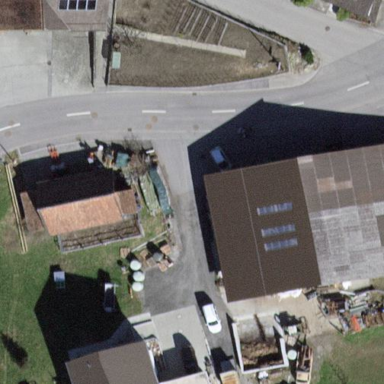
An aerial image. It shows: Farmyard area.